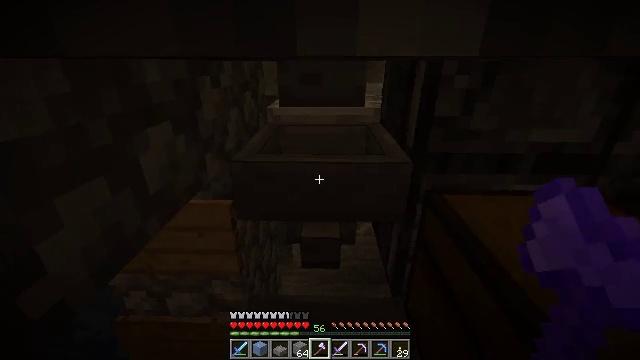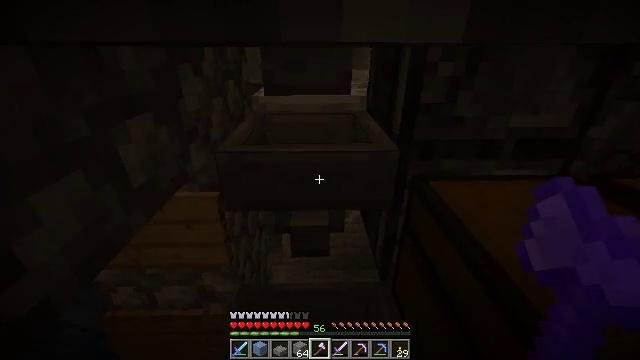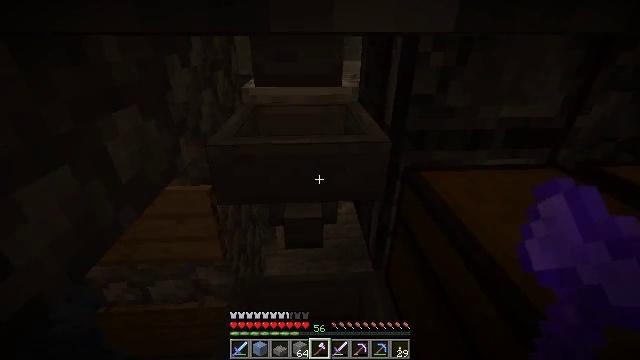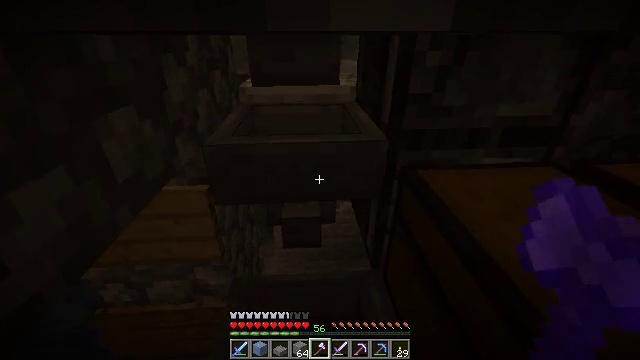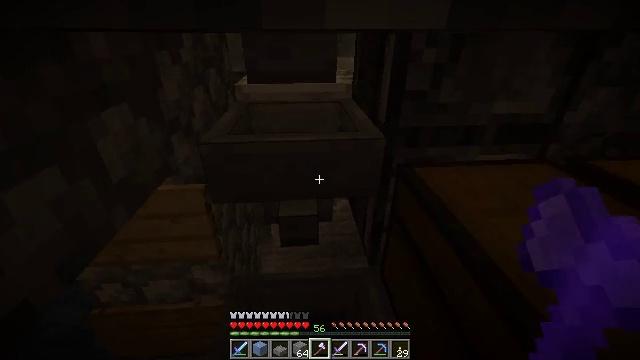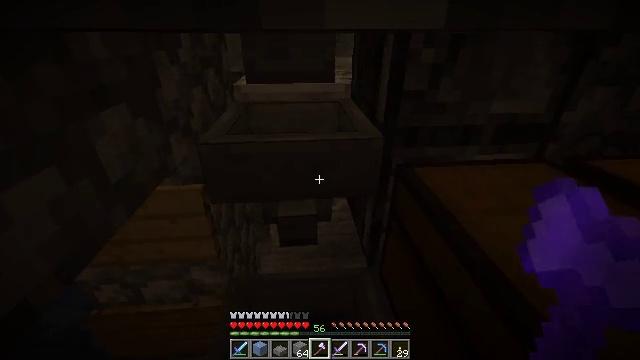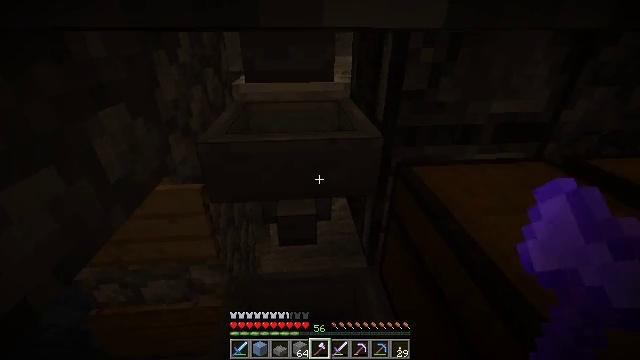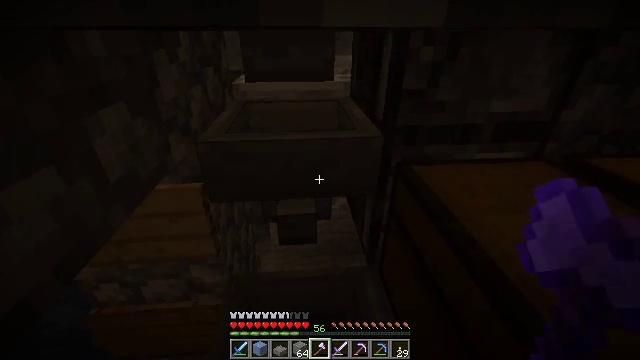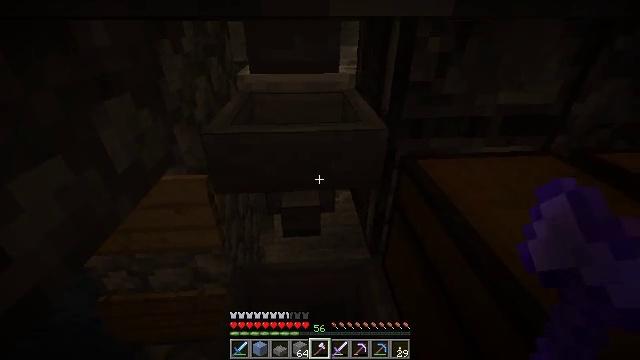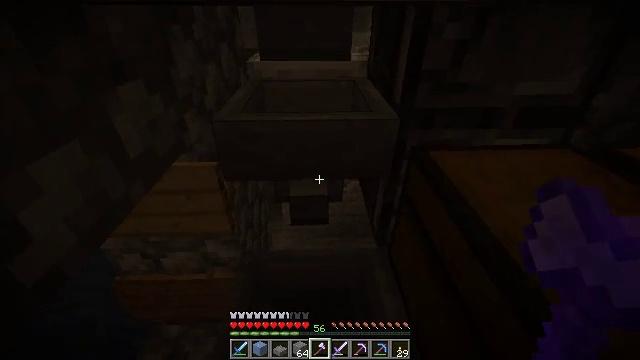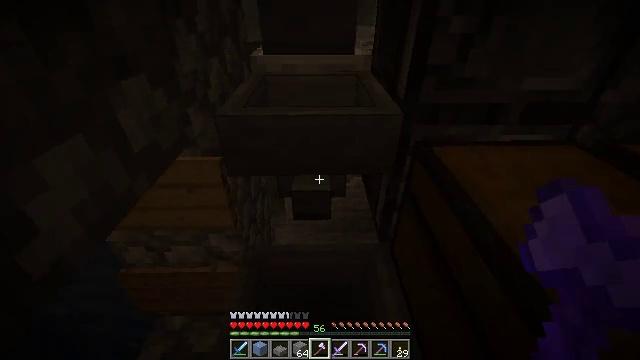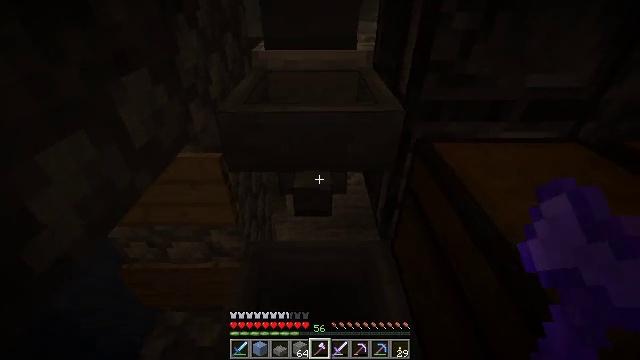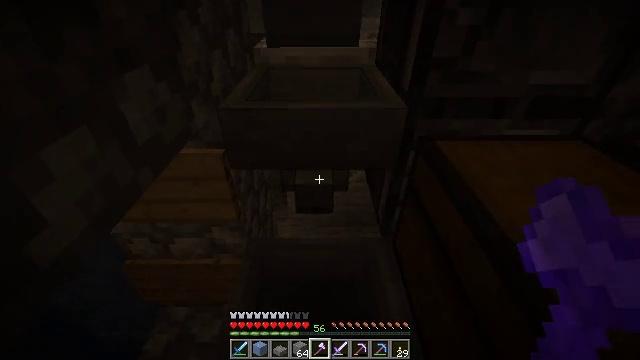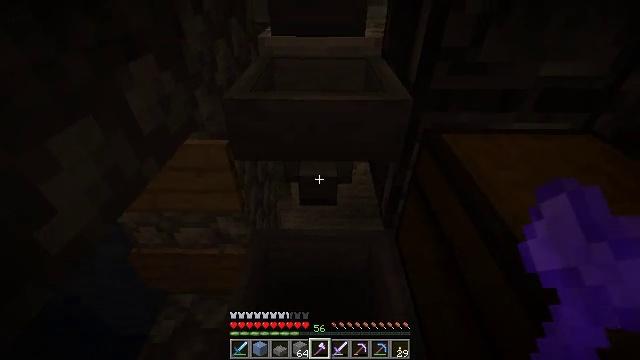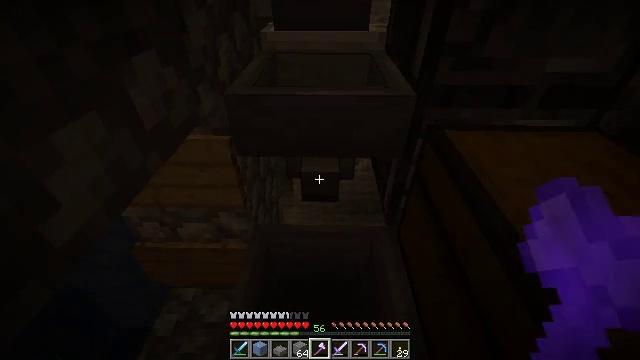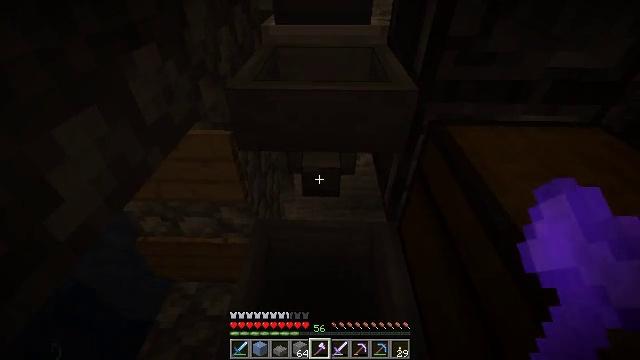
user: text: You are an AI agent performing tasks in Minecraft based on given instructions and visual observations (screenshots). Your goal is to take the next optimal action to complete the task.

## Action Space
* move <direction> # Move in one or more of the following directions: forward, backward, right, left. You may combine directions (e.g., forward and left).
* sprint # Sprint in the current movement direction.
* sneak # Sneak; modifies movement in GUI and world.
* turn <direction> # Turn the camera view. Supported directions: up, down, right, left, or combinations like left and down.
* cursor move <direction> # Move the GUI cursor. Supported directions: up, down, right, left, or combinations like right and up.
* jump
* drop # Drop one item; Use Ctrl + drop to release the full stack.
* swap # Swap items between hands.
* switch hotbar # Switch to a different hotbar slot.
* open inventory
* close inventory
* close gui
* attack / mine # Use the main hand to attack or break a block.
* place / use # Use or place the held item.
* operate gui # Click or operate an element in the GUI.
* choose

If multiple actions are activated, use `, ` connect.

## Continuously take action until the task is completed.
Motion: motion action
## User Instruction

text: Get the hopper into inventory.
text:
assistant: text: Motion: turn right and down
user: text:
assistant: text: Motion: turn right and down
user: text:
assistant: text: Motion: no_op
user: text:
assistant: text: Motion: no_op
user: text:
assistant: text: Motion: no_op
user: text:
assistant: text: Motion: no_op
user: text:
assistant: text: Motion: no_op
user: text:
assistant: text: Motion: turn left and down
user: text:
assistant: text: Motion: turn left and down
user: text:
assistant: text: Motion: turn down
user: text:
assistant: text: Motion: no_op
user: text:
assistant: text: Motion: no_op
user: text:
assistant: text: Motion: turn left and down
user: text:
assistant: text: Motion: no_op
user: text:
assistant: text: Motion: turn down
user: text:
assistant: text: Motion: no_op
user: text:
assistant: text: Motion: no_op
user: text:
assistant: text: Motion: no_op
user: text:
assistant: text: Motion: no_op
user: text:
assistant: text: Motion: no_op
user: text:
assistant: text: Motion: no_op
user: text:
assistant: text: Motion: no_op
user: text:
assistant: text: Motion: no_op
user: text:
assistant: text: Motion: no_op
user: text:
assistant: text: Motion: no_op
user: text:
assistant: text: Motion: no_op
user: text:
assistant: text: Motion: no_op
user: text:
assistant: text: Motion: no_op
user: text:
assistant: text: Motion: no_op
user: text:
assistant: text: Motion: no_op